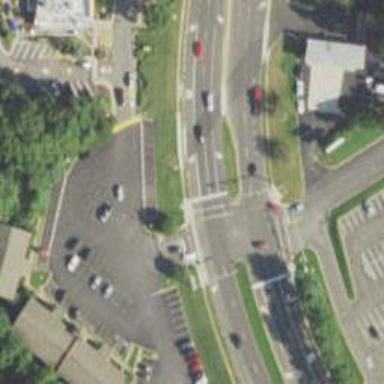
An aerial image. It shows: Marked crossing on the road.